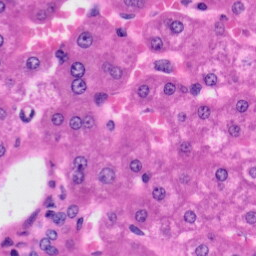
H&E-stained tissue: Liver